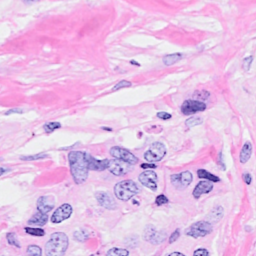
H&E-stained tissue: Breast